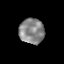
Tissue: prostate
Cell type: Epithelial cells
Senescence score: 0.3619
Nuclear area (px): 611
Mean DAPI intensity: 136.583